高一 · 代数
015 春-九江期末) 如图所示的一个算法, 其作用是输入 $x$ 的值, 输出相应 $y$ 的值, 若要使输出的 $y$ 的值为正数, 求输入的 $x$ 值的取值范围.

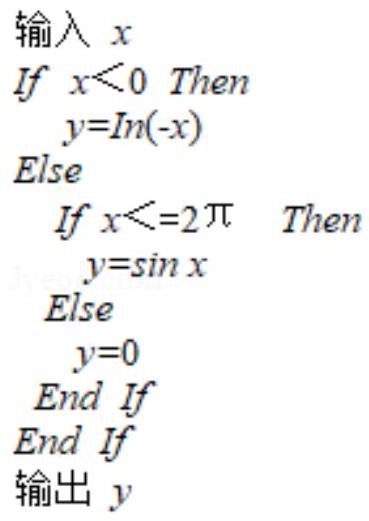
答案: 解：根据程序算法语言, 得分段函数

$y=f(x)=\left\{\begin{array}{l}\ln (-x), x<0 \\ \sin x, 0 \leq x \leq 2 \pi ; \\ 0, x>2 \pi\end{array}\right.$

当 $x<0$ 时, 由 $\ln (-x)>0$, 得 $x<-1$;

当 $0 \leqslant x \leqslant 2 \pi$ 时, 由 $y=\sin x>0$, 解得 $0<x<\pi$;

当 $x>2 \pi$ 时, $y=0$, 不符合题意;

所以, 输入的 $x$ 的取值范围是 $(-\infty,-1) \cup(0, \pi)$.